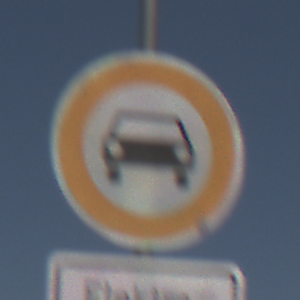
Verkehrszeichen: VerbotKraftwagen
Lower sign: BesondereFahrzeugeUndTransportgueter11
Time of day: Midday
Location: Outdoor (Nature)
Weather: Clear
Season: NotSpecified
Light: Natural